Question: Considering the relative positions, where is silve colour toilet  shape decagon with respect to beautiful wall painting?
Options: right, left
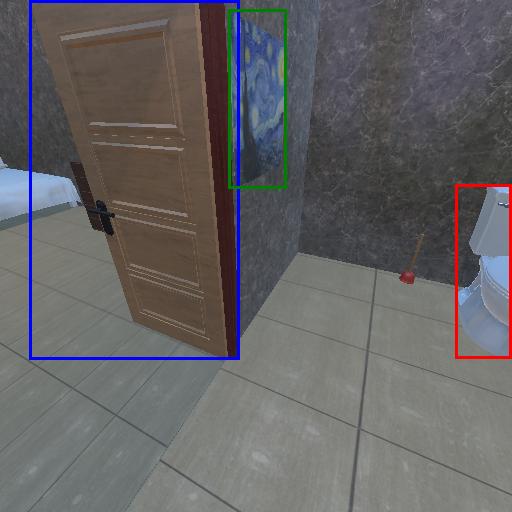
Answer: right